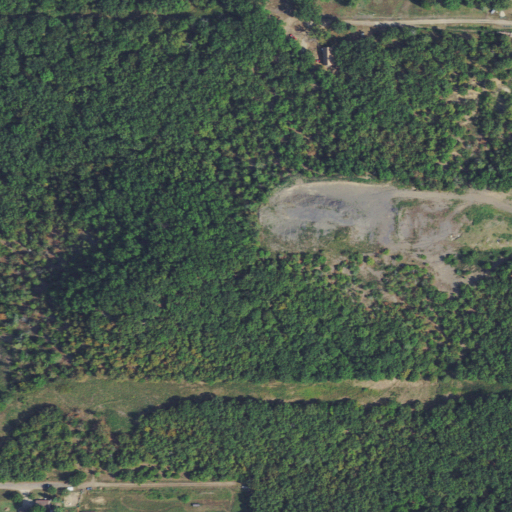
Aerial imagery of mountain in Oklahoma named Cedar Knob containing deciduous forest, pasture, grassland, mixed forest, and open development